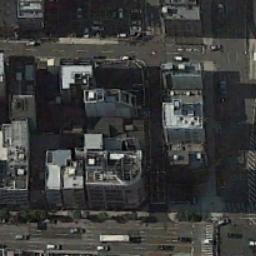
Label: commercial_area